Question: I'm having a problem changing the priority of an message which is submitted to a defined MSMQ.
Whenever I set the Message priority it never seems to affect the priority of the message within the queue
Here is a snipet of what I am doing:
'''
static public void QueueBatchItem(MessageQueue mq, MessageQueueTransaction msgTx, MessagePriority msgPriority)
{
using (System.Messaging.Message mm = new System.Messaging.Message())
{
string messageLabel = Guid.NewGuid().ToString();
System.Messaging.XmlMessageFormatter formatter = new XmlMessageFormatter();
RunSimulationRequestDTO dto = new RunSimulationRequestDTO();
dto.RetryCount = 0;
dto.BatchHeaderID = batchID;
dto.MSMQLabel = messageLabel;
mq.MessageReadPropertyFilter.Priority = true;
mm.Priority = msgPriority;
mm.Body = dto;
mm.Label = messageLabel;
mm.Formatter = formatter;
mq.Send(mm, msgTx);
}
}
'''
If I debug thru the code the default priority is 'Normal' and when an item is sent to the queue the priority shows up as 0 with 'Queue messages'. I can pass over the priority as MessagePriority.High or any of the 8 possible values and it never changes what the priority is.
What am I missing in this... the few examples that I've seen have all shown things has basic as
'''
Message mm = new Message();
mm.Priority = MessagePriority.High;
'''
I've even tried just little test apps outside of my main code with the MSDN examples and the priority number never changes.
thanks.
edit:
I made sure that the priority I was seeing was not coming from the thread by setting it to AboveNormal
'''
<ThreadManagersConfiguration DefaultSleepBetweenPolls="5000" DefaultMsmqServer=".">
<ThreadManagers>
<add DisplayName="BatchSimulationManager"
RequestMSMQ=".\Private$\BatchSimulationRequest"
ResponseMSMQ=""
FailedMSMQ=".\Private$\BatchSimulationFailure"
Priority="AboveNormal"
TransactionalMode="RollbackTransaction"
MaxThreads="16"
SleepTimeBetweenPolling="10000"
ProcessModel="BATCH"/>
</ThreadManagers>
</ThreadManagersConfiguration>
'''

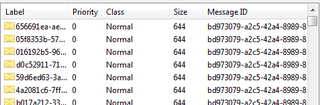
Answer: Easy one, this:
"Why do transactional messages all have the same priority?"
<URL>